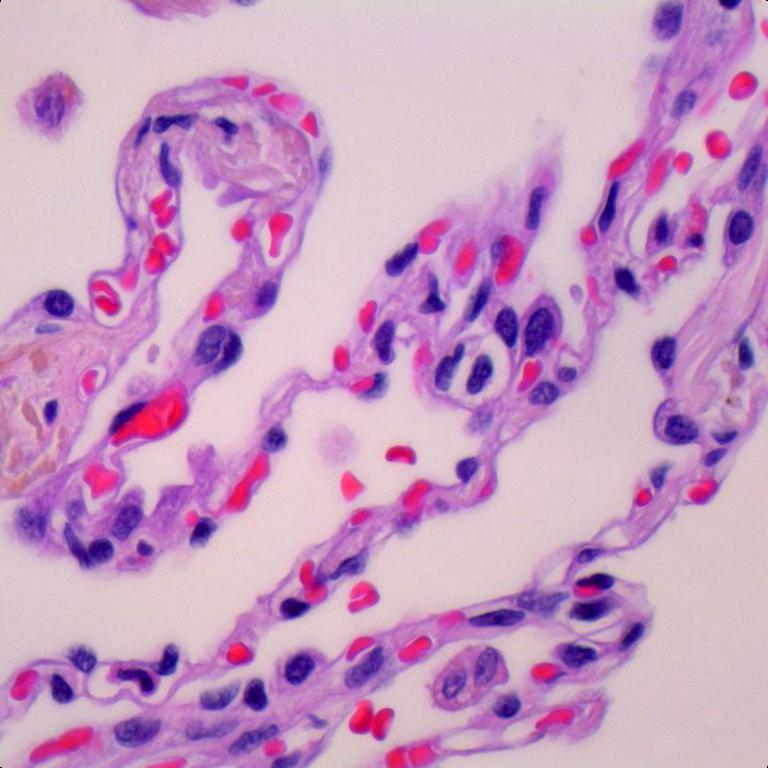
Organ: lung
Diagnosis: benign